Interaction volume radius: 5 \u00c5
Interaction volume height: 15 \u00c5
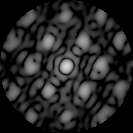
Disorder parameter: 0.3146